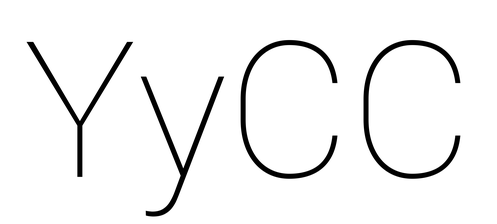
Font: Roboto_Thin